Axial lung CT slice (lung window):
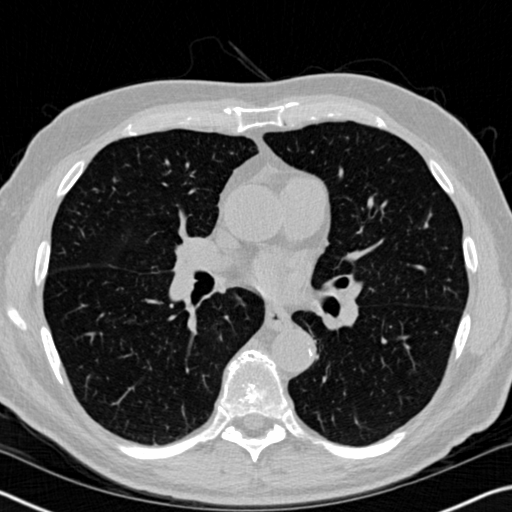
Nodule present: no